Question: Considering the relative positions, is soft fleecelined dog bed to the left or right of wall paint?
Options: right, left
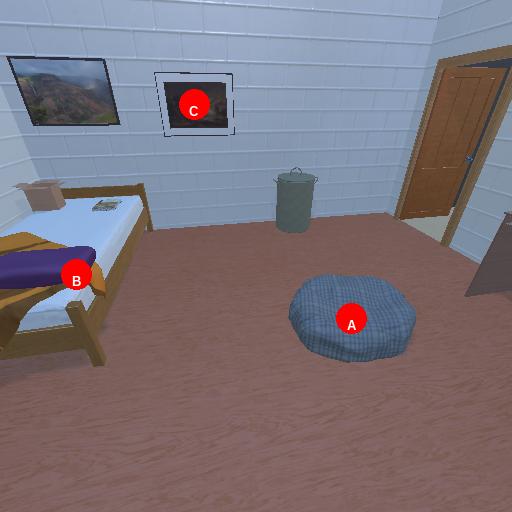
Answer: right